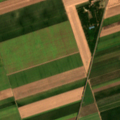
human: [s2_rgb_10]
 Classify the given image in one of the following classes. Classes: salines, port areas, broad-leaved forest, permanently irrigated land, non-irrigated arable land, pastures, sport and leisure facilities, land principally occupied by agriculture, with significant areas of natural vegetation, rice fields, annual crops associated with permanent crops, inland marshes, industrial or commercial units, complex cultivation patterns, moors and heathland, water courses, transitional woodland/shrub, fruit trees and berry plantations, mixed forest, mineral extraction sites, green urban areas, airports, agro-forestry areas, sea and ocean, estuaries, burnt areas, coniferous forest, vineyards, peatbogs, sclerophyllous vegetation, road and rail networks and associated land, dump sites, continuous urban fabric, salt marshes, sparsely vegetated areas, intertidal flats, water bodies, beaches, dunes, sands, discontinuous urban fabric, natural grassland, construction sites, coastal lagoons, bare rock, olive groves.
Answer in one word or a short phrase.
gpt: non-irrigated arable land, land principally occupied by agriculture, with significant areas of natural vegetation